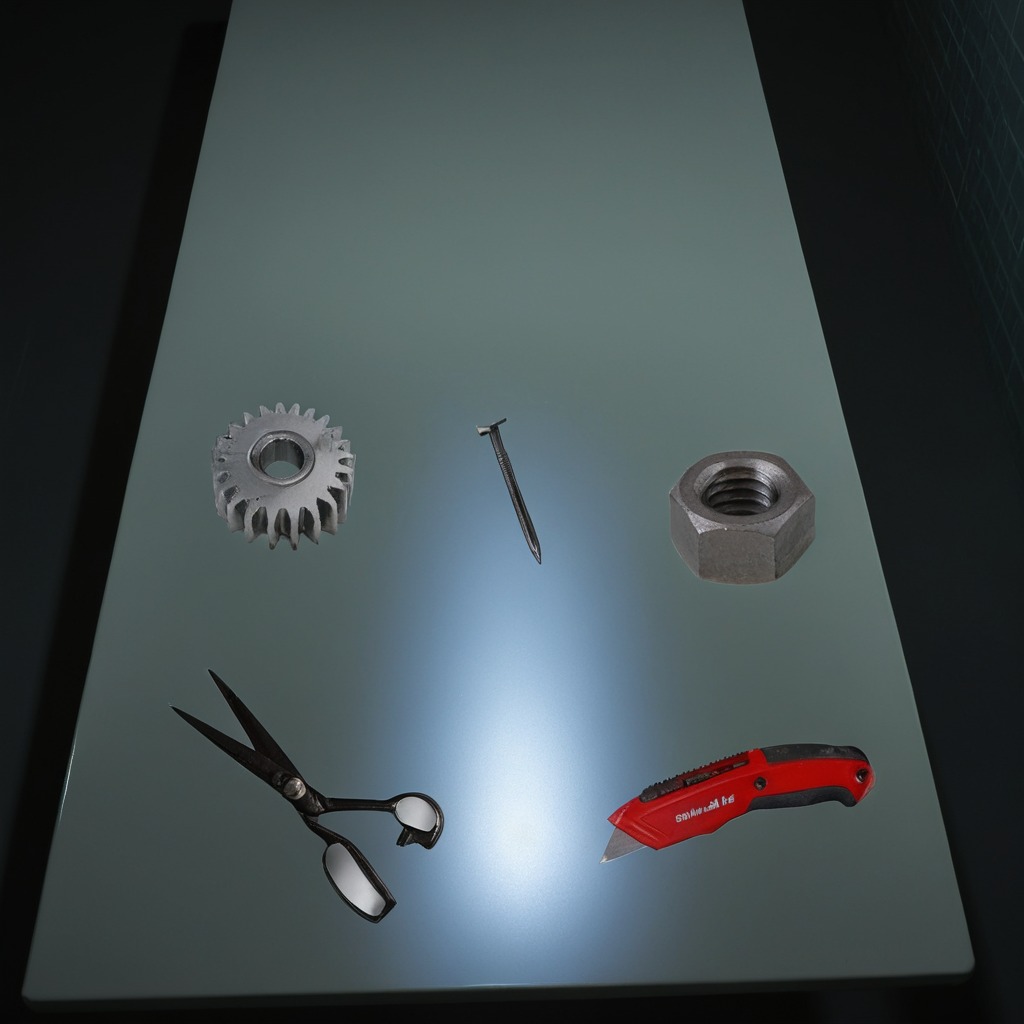
A steel gear with teeth, a utility knife, an iron nail, a metal nut, and a pair of scissors are lying on a clean empty table in a railway signal maintenance room lit by harsh overhead fluorescents.